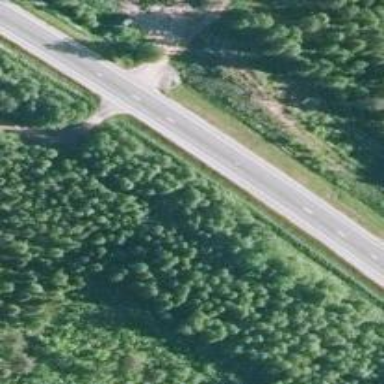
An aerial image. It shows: Primary road with asphalt surface.